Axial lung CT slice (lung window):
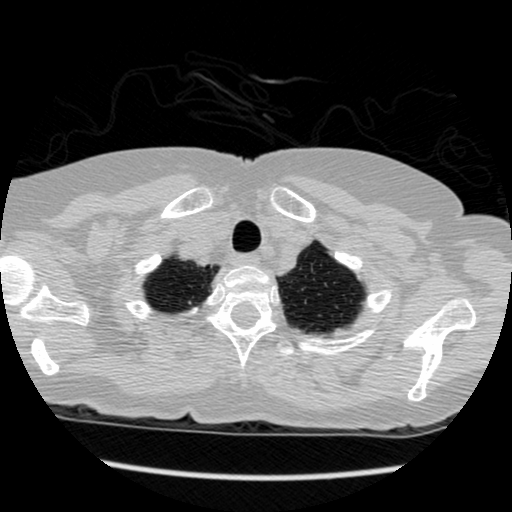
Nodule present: no